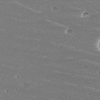
Atmospheric dust classification: not_dusty